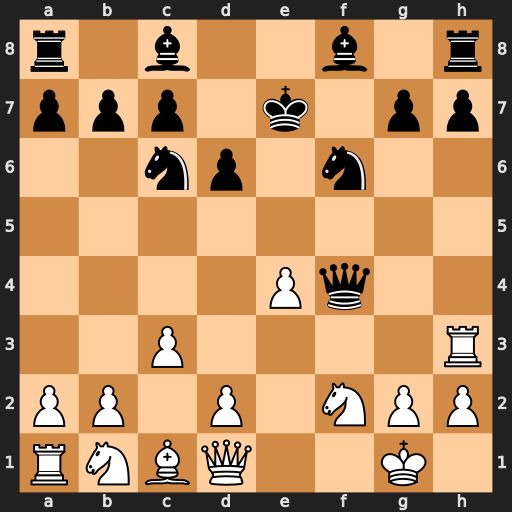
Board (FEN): r1b2b1r/ppp1k1pp/2np1n2/8/4Pq2/2P4R/PP1P1NPP/RNBQ2K1
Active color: w
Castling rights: -
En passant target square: -
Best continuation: d4 Qxf2+ Kxf2